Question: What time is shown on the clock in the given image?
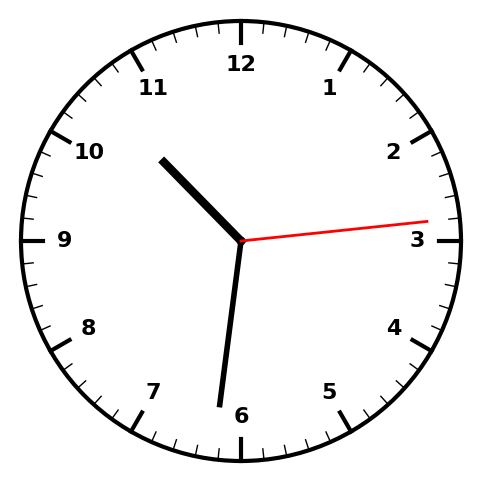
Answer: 10:31:14